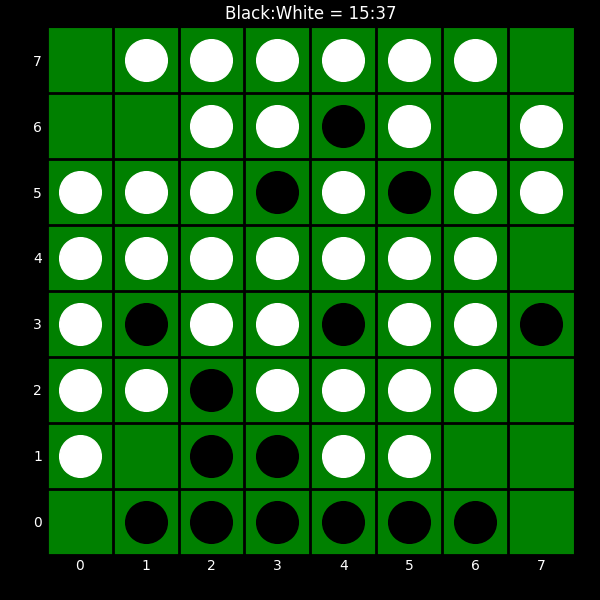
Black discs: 15
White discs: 37